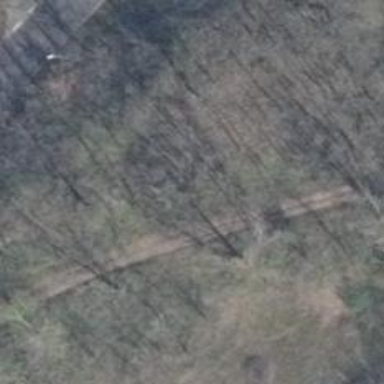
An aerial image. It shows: Track with grade 4 tracktype.